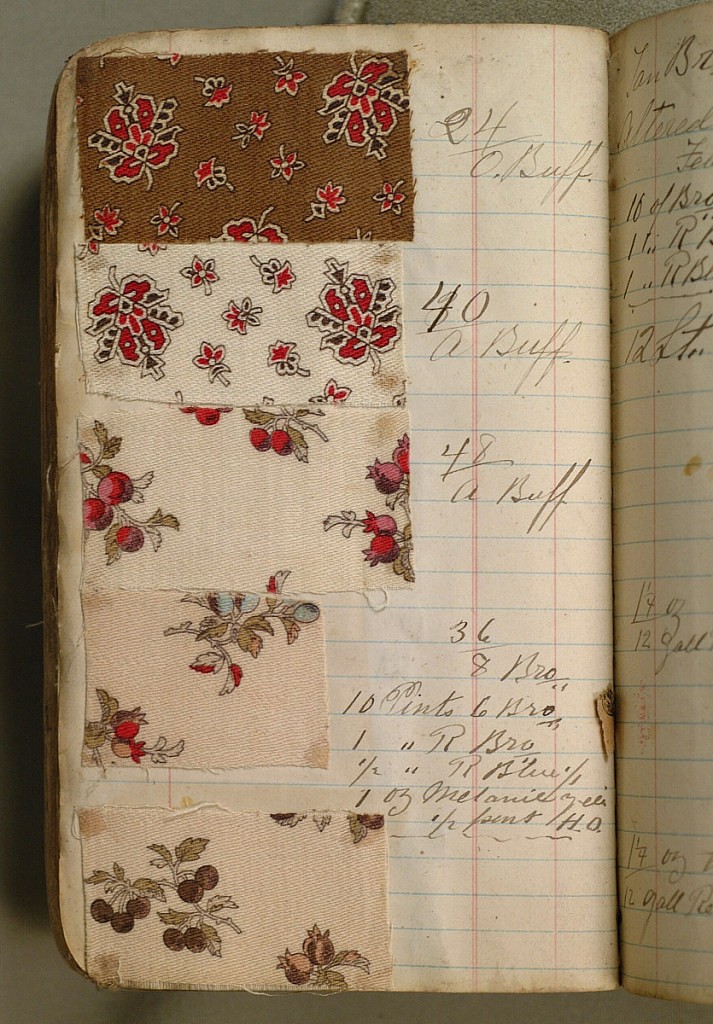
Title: Dyer's record book
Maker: Cocheco Print Works, Dover, NH, USA
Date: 1884
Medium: paper, cotton
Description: Small notebook with handwritten formulas for dyestuffs to be used for printing textiles. Book contains 321 cotton samples printed with various patterns.